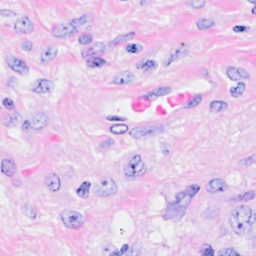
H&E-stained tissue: Breast